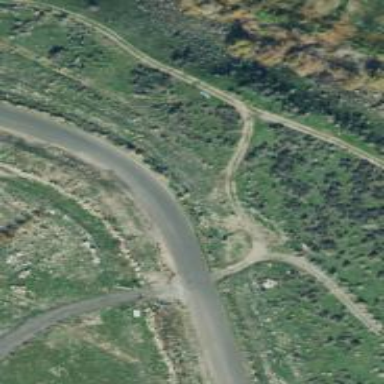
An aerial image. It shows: Tertiary road.